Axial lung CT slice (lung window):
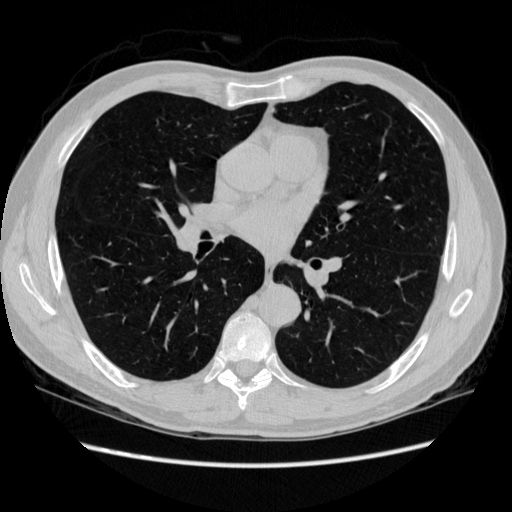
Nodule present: no